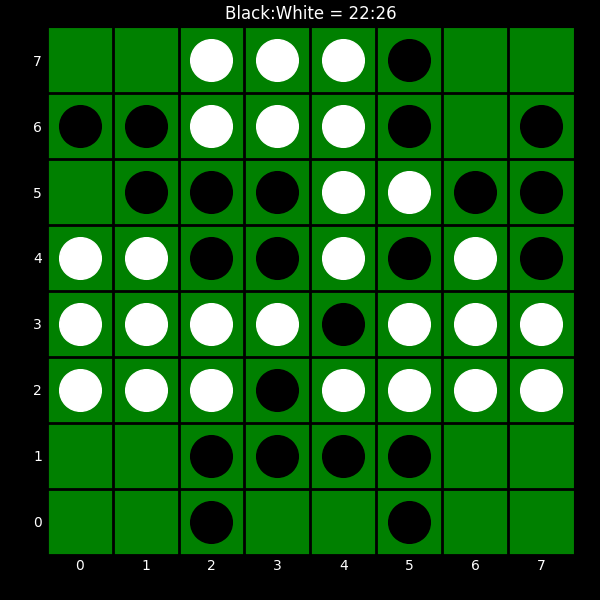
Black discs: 22
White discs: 26